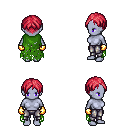
a pixel art fantasy rpg character, female body template, dark elf, purple skin, green tattered cape, metal pants, ruby red parted hairstyle, gold gloves, four views (front, back, left, right), 2x2 character sprite sheet, small pixel art, hard edges, no anti-aliasing